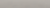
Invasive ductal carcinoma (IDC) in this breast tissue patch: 0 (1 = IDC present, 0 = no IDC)